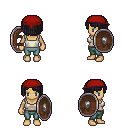
a pixel art fantasy rpg character, female body template, human, tanned skin, white pirate shirt, teal pants, raven pageboy hairstyle, red bandana, shield, four views (front, back, left, right), 2x2 character sprite sheet, small pixel art, hard edges, no anti-aliasing